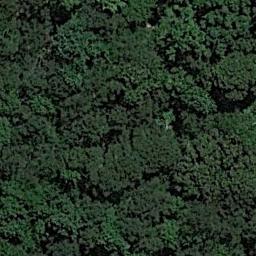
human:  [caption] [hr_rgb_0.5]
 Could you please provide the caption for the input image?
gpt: This is a dense forest .

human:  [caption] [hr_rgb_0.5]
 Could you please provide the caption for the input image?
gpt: Many dark green trees are in a forest .

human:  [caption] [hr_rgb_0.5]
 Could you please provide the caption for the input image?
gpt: The forest has a lot of dense green trees of different color depths .

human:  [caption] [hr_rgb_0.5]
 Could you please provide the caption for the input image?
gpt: The forest is full of green trees .

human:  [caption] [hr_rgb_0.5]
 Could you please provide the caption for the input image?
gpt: A dense forest with many green trees .